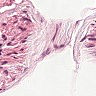
Metastatic tissue present: no